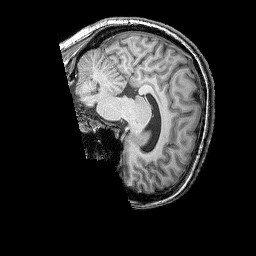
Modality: T1w
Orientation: sagittal
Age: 37
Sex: female
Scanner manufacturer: siemens
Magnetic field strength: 3 T
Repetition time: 2.25 s
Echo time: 0.00411 s